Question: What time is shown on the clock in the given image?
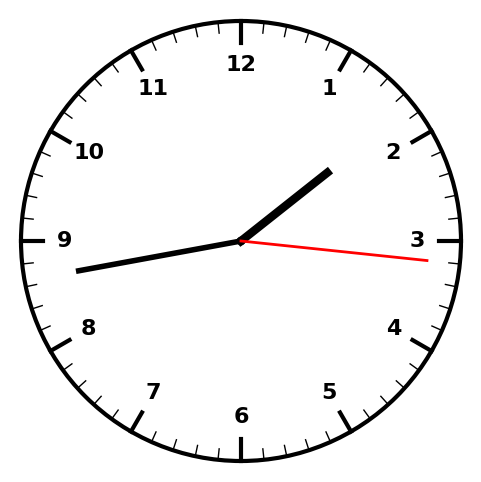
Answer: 01:43:16